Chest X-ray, PA view. Patient: 66 years old, sex F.
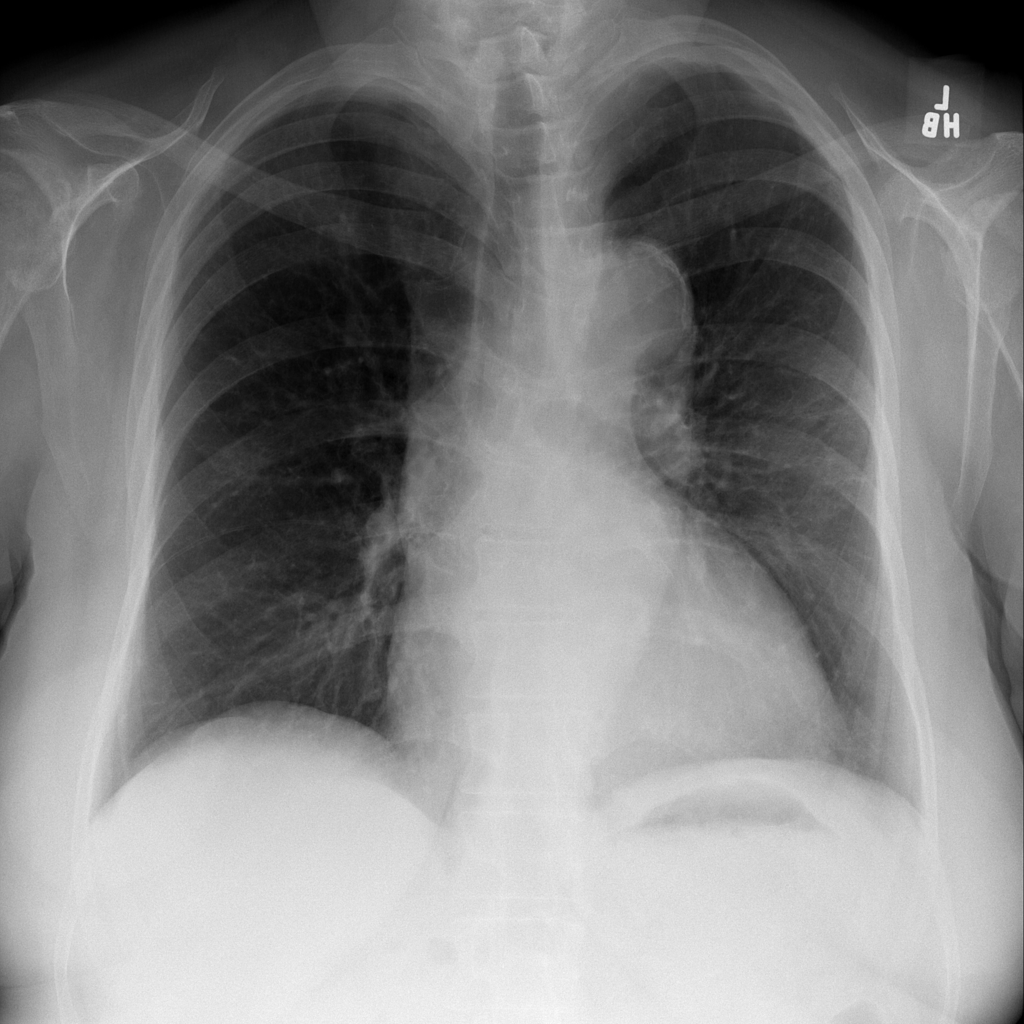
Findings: No Finding